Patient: sex M, age 44
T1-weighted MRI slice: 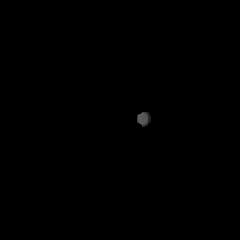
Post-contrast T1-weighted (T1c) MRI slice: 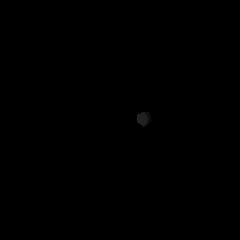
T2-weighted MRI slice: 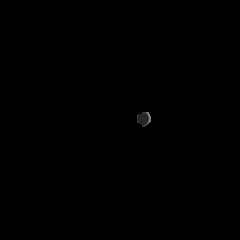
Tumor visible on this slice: no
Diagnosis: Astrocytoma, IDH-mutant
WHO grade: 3